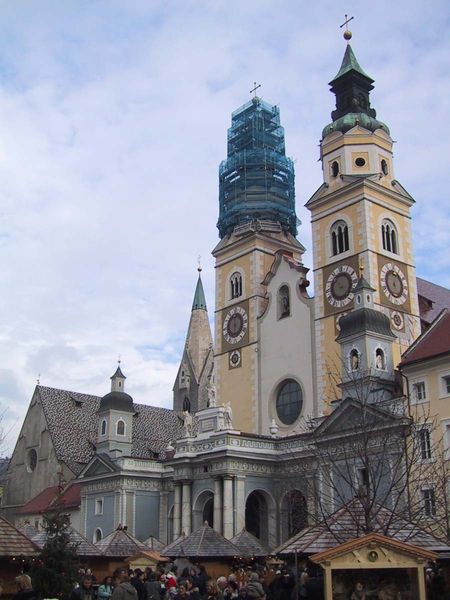
Titel: Brixener Dom
Künstler: Giuseppe Delai
Standort: Brixen, Dom (EU - I - Südtirol)
Schlagwörter: blau, himmel, gelb, kirchturm, menschen, säulen, weiss, barock, kirche, turm, fassade, dorf, dächer, markt, uhr, foto, fotografie, eingang, gerüst, kreuz, türme, münchen, rundfenster, tanne, mosaik, bauen, baustelle, neubau, dult, spitzturm, reparieren, renovieren, reperatur